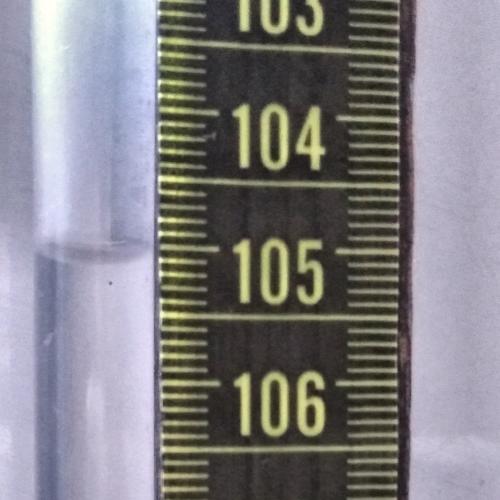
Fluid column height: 105.1 cm